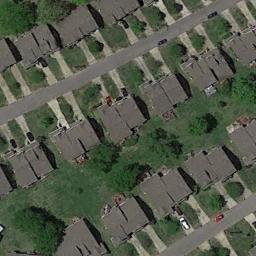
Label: medium_residential